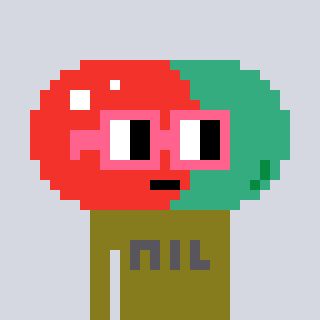
a pixel art character with square pink glasses, a pill-shaped head and a gunk-colored body on a cool background